Question: I am working on using c#. I have to display the combo items in a scrollbar.
My attempt to do this is:
'''
TextBlock txtblkName = generateTextBlock();
ComboBox cb = new ComboBox();
ScrollViewer scrollViewer = new ScrollViewer();
cb.Width = 45;
cb.Height = 20;
foreach (String item in param.Component.Attributes.Items)
cb.ItemsSource = param.Component.Attributes.Items;
scrollViewer.Content = cb;
scrollViewer.HorizontalAlignment = HorizontalAlignment.Center;
scrollViewer.VerticalAlignment = VerticalAlignment.Center;
scrollViewer.ScrollToVerticalOffset(3);
cb.SelectionChanged += (o, e) =>
{
txtblkName.Text = cb.SelectedValue.ToString() + " " + param.Unit;
};
cb.SelectedIndex = param.Component.Attributes.Selected != -1 ? param.Component.Attributes.Selected : 0;
Grid.SetColumn(scrollViewer, 1);
childGrid.Children.Add(scrollViewer);
'''
which results in scroll over combo box .Like this:

.
Could some one please help me to create scrollbar only on items displayed not on all combo box?
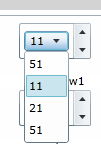
Answer: You dont need ScrollViewer here, If you need Scrollbar for your comboboxItems set this property to some value
'''
ComboBox cb = new ComboBox();
List<string> items = new List<string>();
items.Add("1");
items.Add("2");
items.Add("3");
items.Add("5");
items.Add("7");
items.Add("8");
cb.ItemsSource = items;
cb.MaxDropDownHeight = 20;
childGrid.Children.Add(cb);
'''